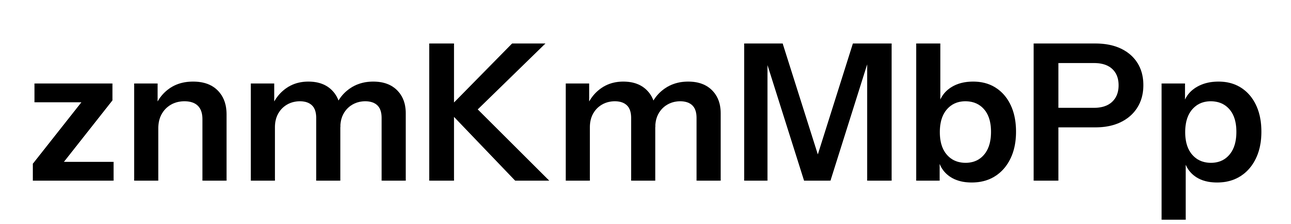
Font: InstrumentSans_SemiBold